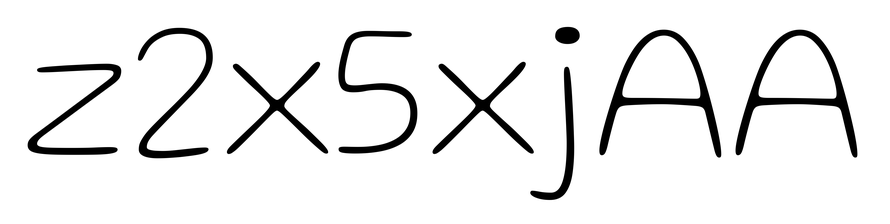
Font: Gluten_Thin